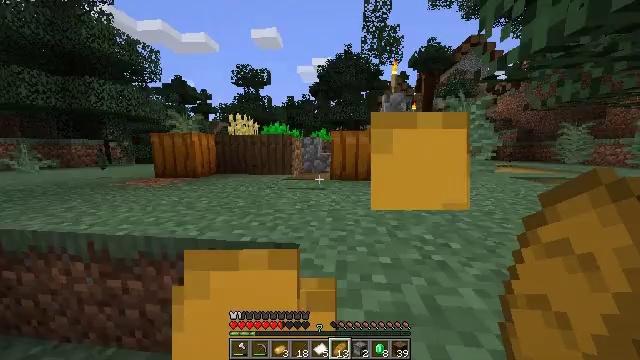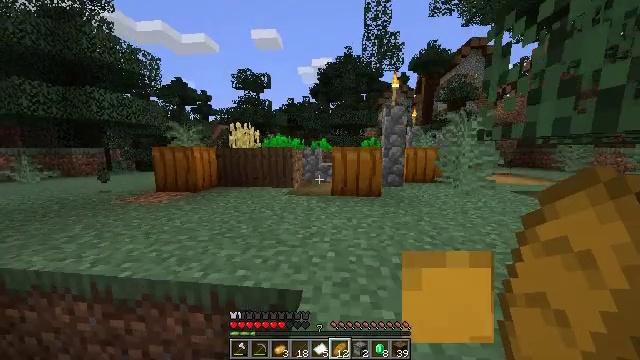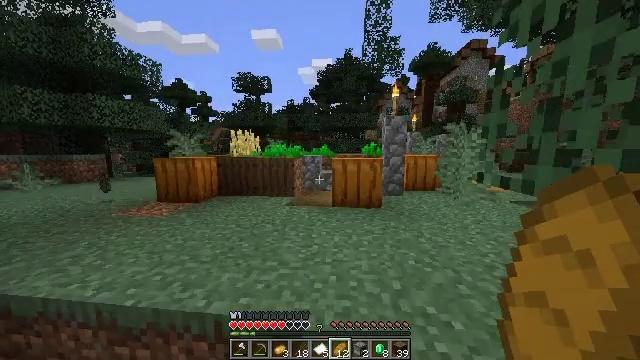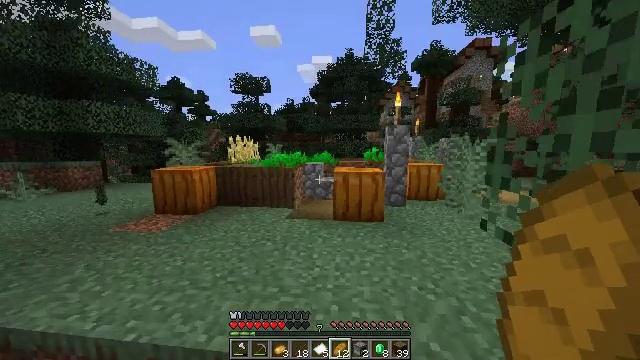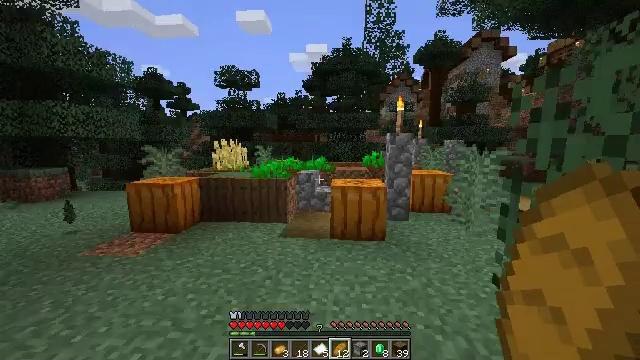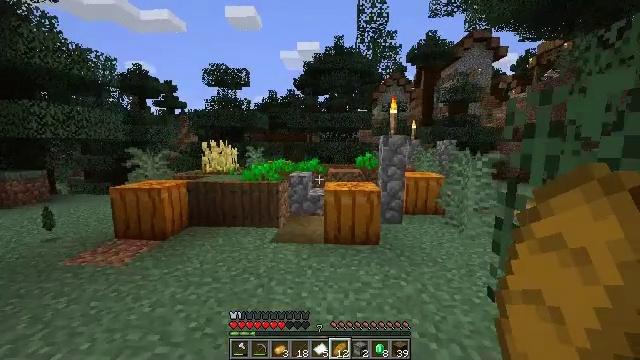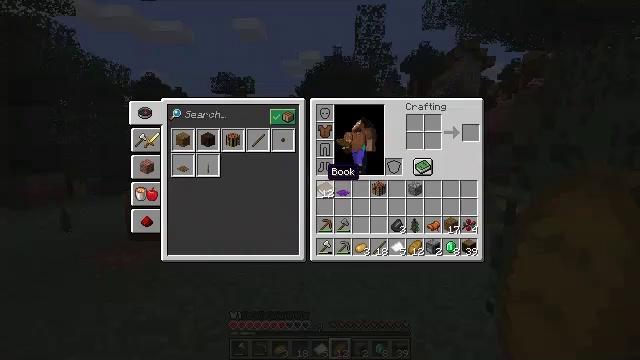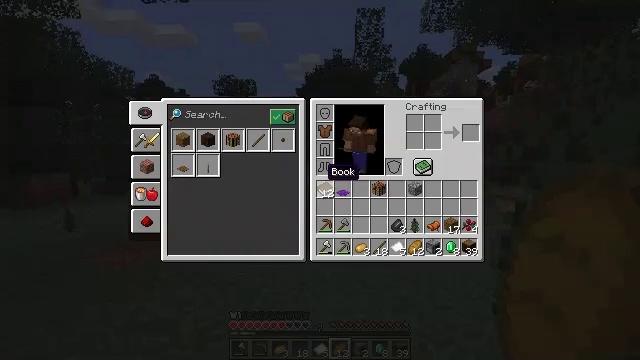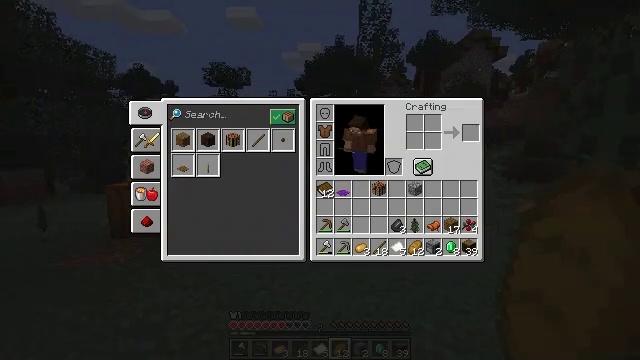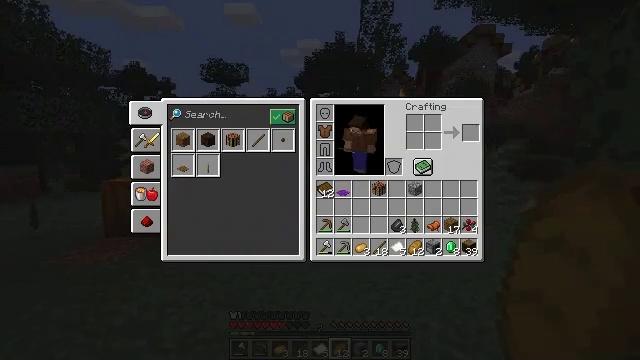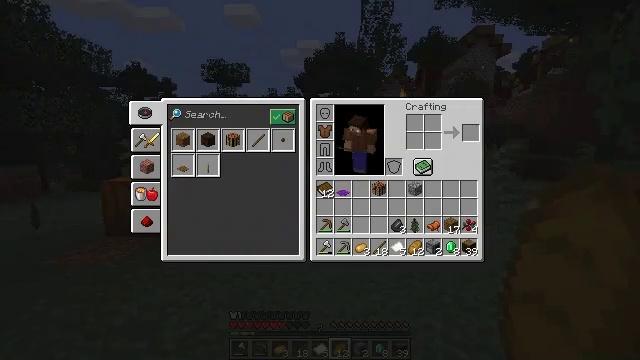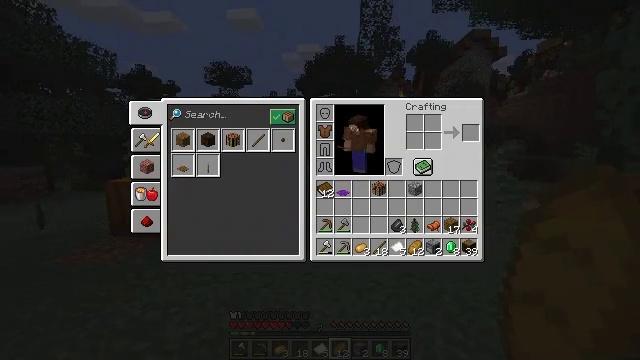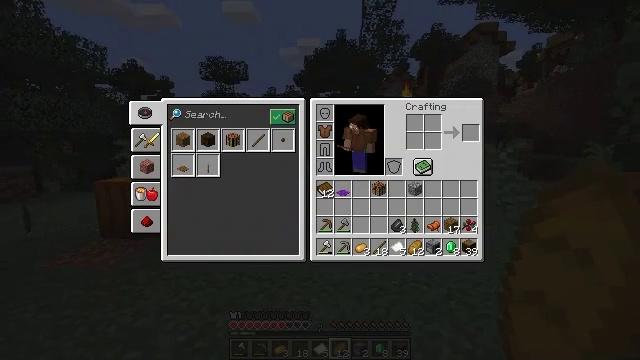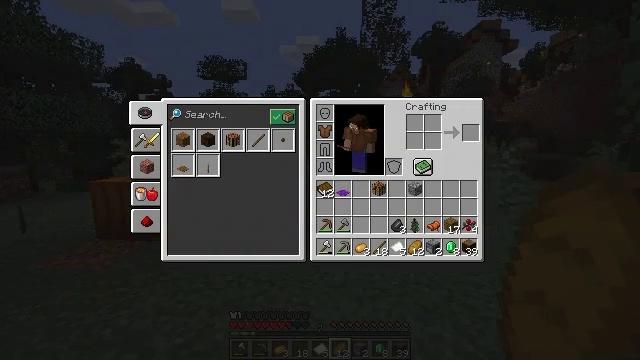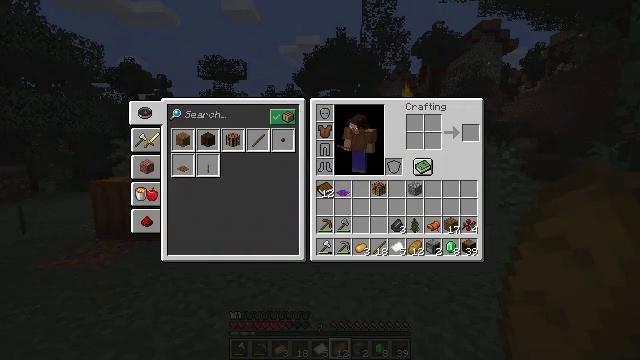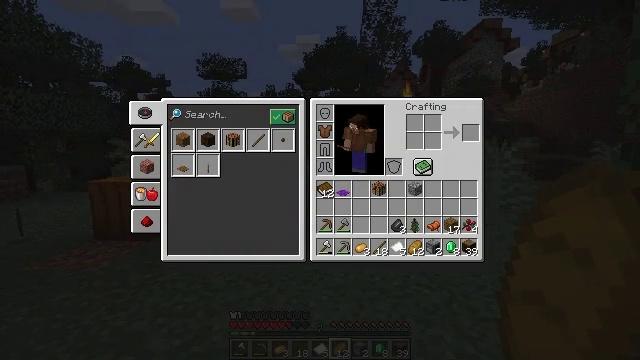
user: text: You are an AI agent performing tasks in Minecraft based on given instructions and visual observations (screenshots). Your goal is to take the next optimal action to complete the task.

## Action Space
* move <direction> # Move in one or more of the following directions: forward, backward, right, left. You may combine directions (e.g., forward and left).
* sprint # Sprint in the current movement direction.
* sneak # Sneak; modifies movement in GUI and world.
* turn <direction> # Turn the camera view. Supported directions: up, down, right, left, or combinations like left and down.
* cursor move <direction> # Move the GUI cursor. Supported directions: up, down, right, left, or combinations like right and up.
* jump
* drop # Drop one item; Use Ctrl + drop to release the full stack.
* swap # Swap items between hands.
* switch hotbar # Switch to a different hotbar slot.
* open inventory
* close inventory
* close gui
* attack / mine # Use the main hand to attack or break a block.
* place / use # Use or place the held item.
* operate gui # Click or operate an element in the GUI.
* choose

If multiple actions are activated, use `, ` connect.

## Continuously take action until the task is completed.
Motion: motion action
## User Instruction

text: Transform raw spruce into spruce wood.
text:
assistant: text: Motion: move forward, sprint, jump
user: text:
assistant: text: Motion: move forward, sprint, jump
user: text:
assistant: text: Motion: move forward, sprint, jump
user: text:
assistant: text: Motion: move forward, sprint, turn right, jump
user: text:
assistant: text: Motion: move forward, sprint, turn right, jump
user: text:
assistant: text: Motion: move forward, sprint, open inventory
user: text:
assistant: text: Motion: move forward, open inventory
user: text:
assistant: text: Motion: move forward, open inventory
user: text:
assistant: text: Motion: cursor move left, open inventory
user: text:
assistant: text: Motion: sneak, cursor move left and up
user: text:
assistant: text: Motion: sneak, cursor move left
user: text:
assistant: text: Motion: sneak, cursor move left
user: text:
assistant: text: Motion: sneak
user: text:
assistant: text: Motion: sneak
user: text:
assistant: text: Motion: sneak, cursor move left
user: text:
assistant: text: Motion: sneak
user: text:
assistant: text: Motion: sneak
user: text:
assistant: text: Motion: sneak, cursor move left and up
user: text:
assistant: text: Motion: sneak
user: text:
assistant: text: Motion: sneak
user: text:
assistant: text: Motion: sneak, operate gui
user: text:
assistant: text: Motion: sneak, operate gui
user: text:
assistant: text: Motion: sneak, operate gui
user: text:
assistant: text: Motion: sneak, cursor move right
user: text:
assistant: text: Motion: sneak, cursor move right
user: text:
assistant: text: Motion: sneak, cursor move right
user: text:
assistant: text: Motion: sneak, cursor move right
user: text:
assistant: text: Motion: sneak, cursor move right
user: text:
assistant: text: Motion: sneak
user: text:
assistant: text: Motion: sneak, cursor move right